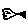
Label: fish